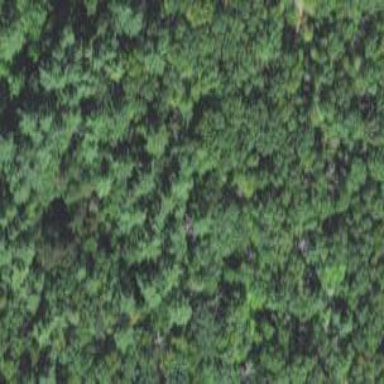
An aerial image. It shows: Woodland consisting mainly of needle-leaved trees.